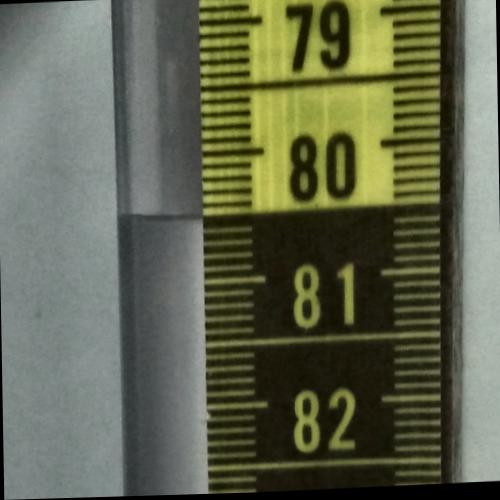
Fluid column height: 80.5 cm